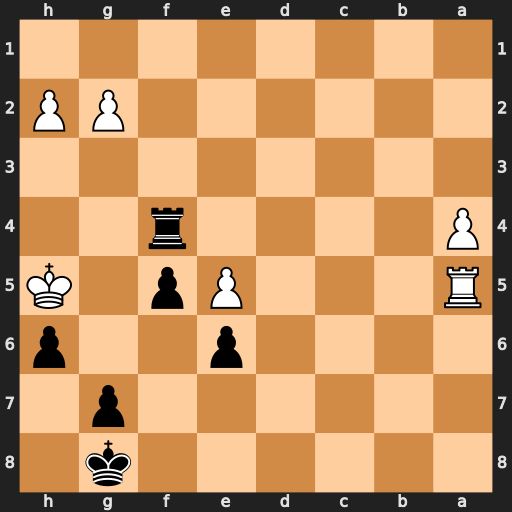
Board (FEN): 6k1/6p1/4p2p/R3Pp1K/P4r2/8/6PP/8
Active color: b
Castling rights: -
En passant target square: -
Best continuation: Kh7 Ra7 Rf2 a5 Rxg2